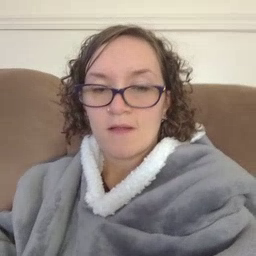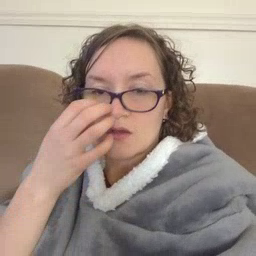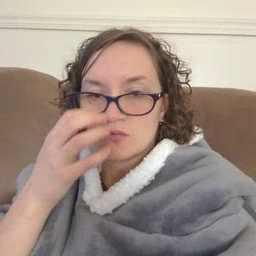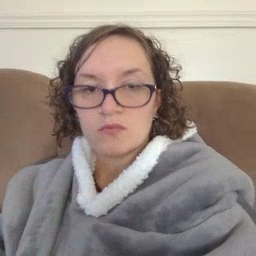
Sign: clown